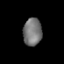
Tissue: prostate
Cell type: Myeloid cells
Senescence score: 0.7006
Nuclear area (px): 505
Mean DAPI intensity: 116.768